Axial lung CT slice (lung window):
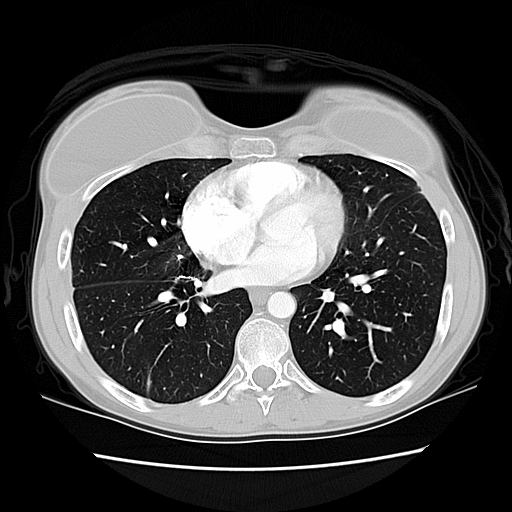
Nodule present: no